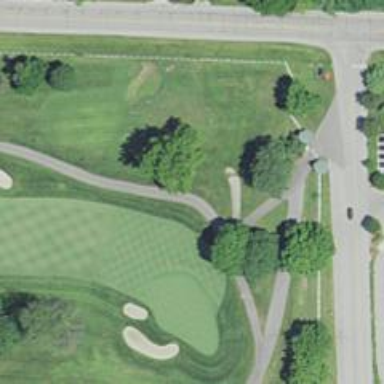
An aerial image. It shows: Path for golf carts.